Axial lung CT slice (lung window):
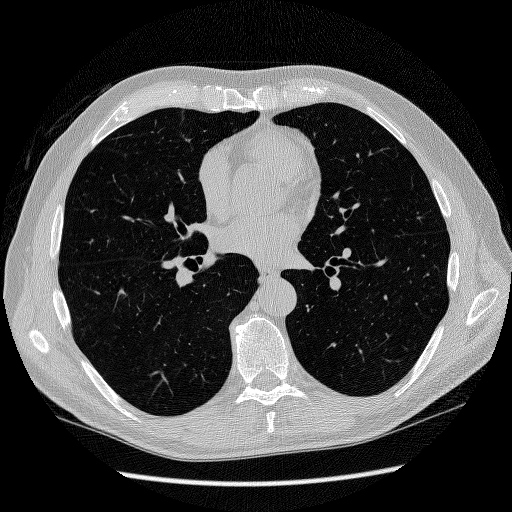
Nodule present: no